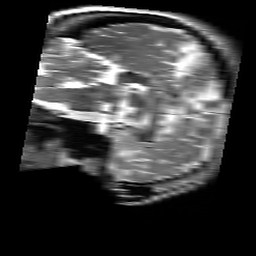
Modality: T2w
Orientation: sagittal
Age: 33
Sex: female
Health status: healthy
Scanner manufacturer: siemens
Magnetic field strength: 3 T
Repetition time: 4.01 s
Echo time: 0.116 s